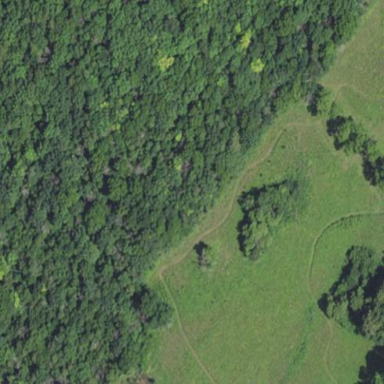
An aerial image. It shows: Forest area.